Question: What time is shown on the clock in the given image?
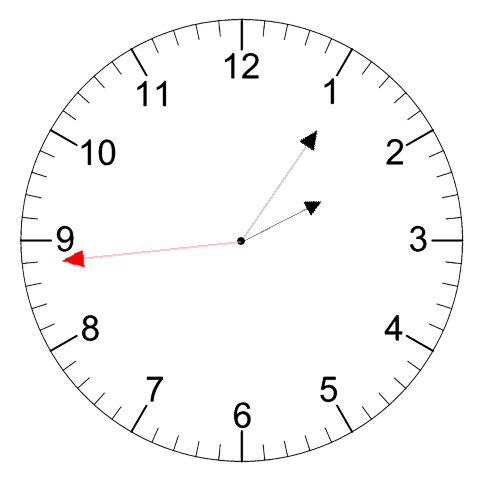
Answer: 02:05:44